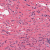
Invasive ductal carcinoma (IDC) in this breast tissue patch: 1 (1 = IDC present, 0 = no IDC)